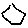
Label: hexagon